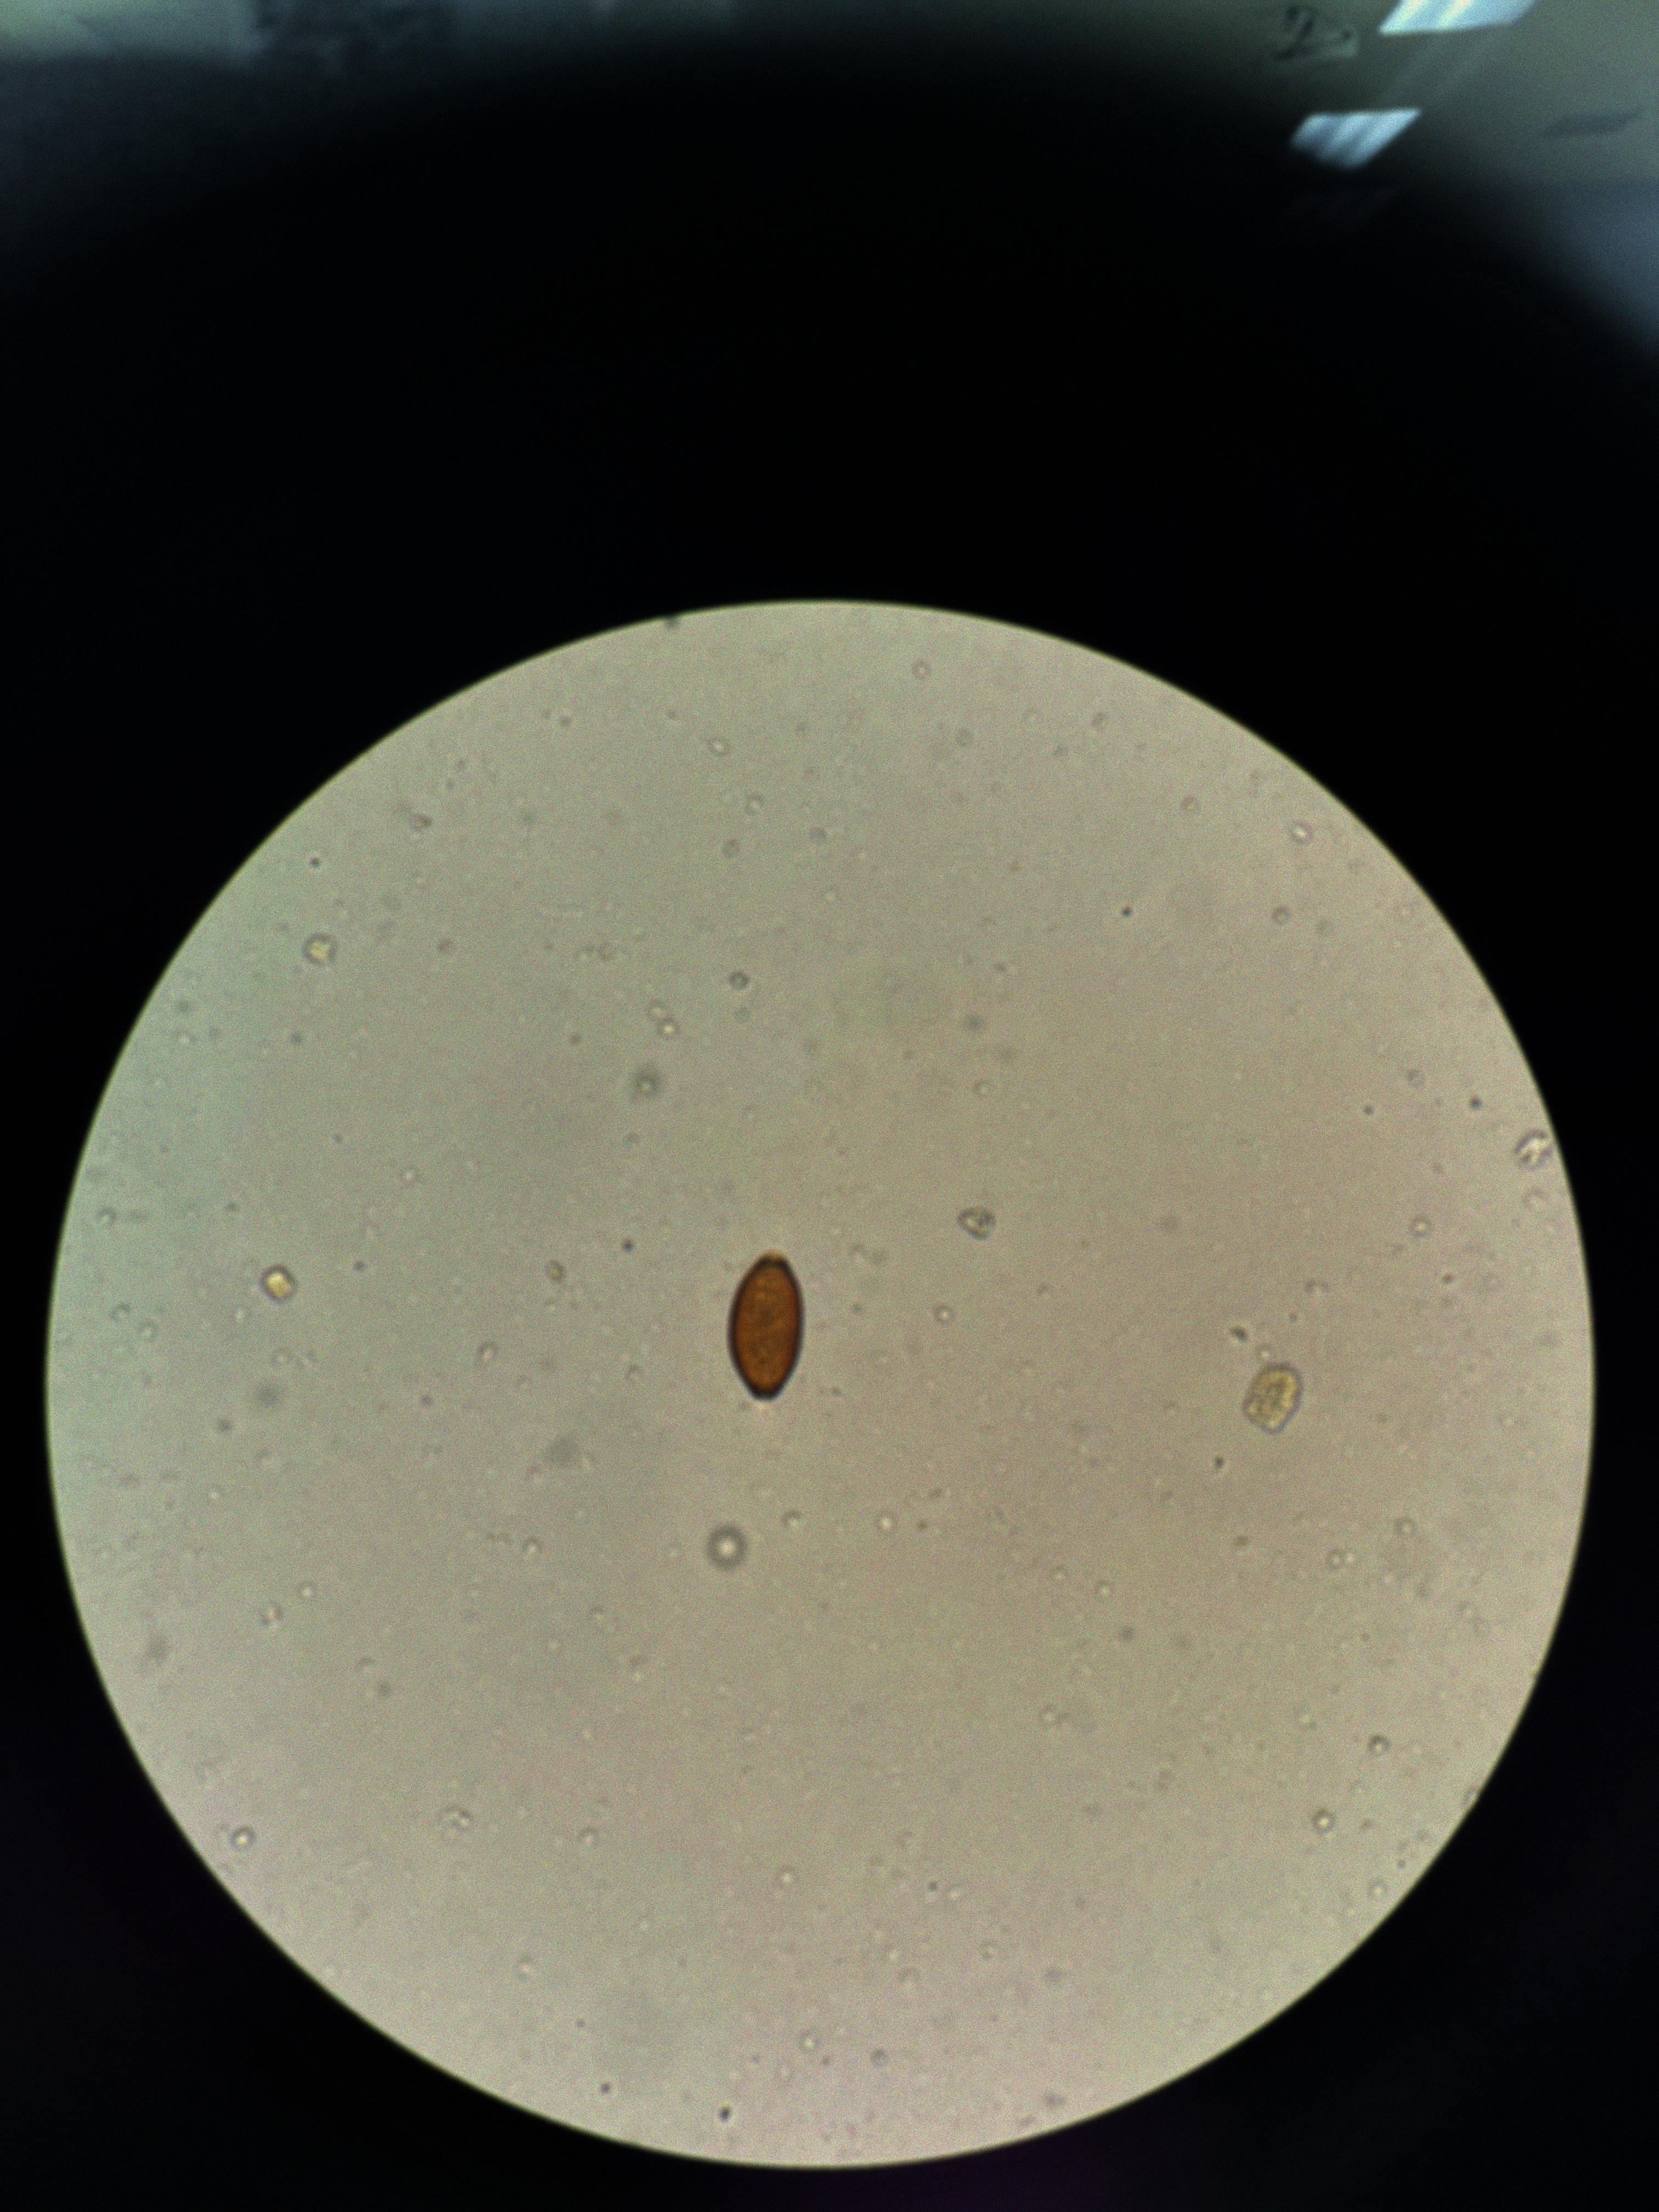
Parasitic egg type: Trichuris trichiura